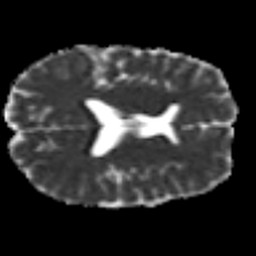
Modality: MD
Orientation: axial
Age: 25
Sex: male
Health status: healthy
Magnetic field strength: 3 T
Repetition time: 8.4 s
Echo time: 0.0926 s